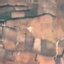
Label: PermanentCrop